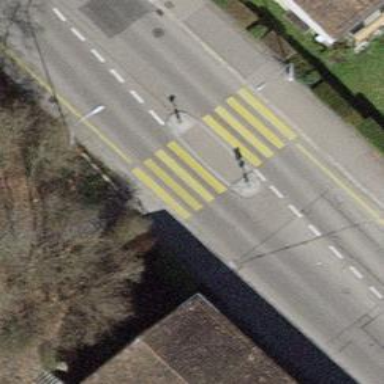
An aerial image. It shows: Uncontrolled zebra crossing with central island.